Question: I have a data set similar to the one below where I have a lot of data for certain groups and then only single observations for other groups. I would like my single observations to show up as points but the other groups with multiple observations to show up as lines (no points). My code is below:
I'm attempting to find a way to do this without using multiple datasets in the 'geom_*' calls because of the issues it causes with the legend. . I would potentially like a single legend with points only showing up if they are a single observation.
'''
library(tidyverse)
dat <- tibble(x = runif(10, 0, 5),
y = runif(10, 0, 20),
group = c(rep("Group1", 4),
rep("Group2", 4),
"Single Point 1",
"Single Point 2")
)
dat %>%
ggplot(aes(x = x, y = y, color = group)) +
geom_point() +
geom_line()
'''

<URL>
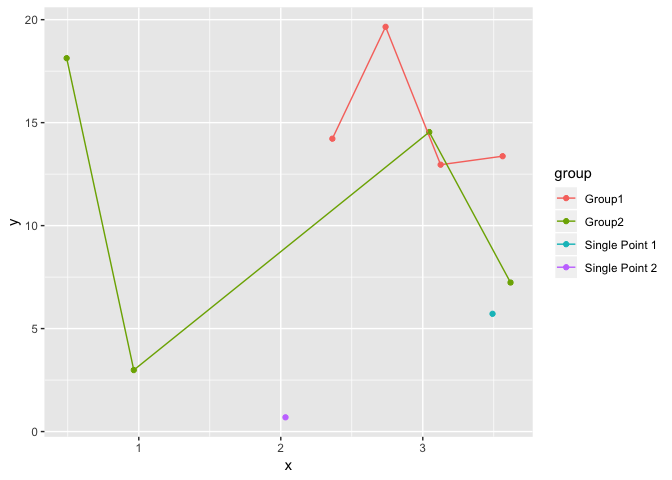
Answer: Only plot the data with 1 point in 'geom_point()' and the data with >1 point in 'geom_line()'. These can be precalculated in 'mutate()'.
'''
dat = dat %>%
group_by(group) %>%
mutate(n = n() )
dat %>%
ggplot(aes(x = x, y = y, color = group)) +
geom_point(data = filter(dat, n == 1) ) +
geom_line(data = filter(dat, n > 1) )
'''
Having the legend match this is trickier. This is the sort of thing that that 'override.aes' argument in 'guide_legend()' can be useful for.
In your case I would separately calculate the number of observations in each group first, since that is what the line vs point is based on.
'''
sumdat = dat %>%
group_by(group) %>%
summarise(n = n() )
'''
The result is in the same order as the factor levels in the legend, which is why this works.
Now we need to remove lines and keep points whenever the group has only a single observation. '0' stands for a blank line and 'NA' stands for now shape. I use an 'ifelse()' statement for 'linetype' and 'shape' for 'override.aes', based on the number of observations per group.
'''
dat %>%
ggplot(aes(x = x, y = y, color = group)) +
geom_point(data = filter(dat, n == 1) ) +
geom_line(data = filter(dat, n > 1) ) +
guides(color = guide_legend(override.aes = list(linetype = ifelse(sumdat$n == 1, 0, 1),
shape = ifelse(sumdat$n == 1, 19, NA) ) ) )
'''
<URL>